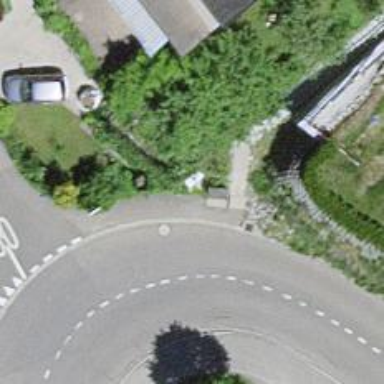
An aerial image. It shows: Road with steps.